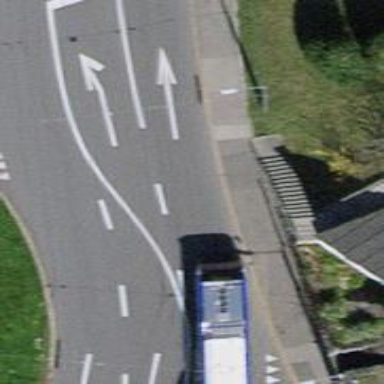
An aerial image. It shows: Road with steps.